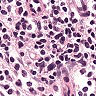
Metastatic tissue present: no